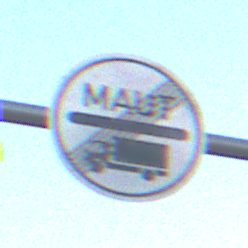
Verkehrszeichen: EndeMautpflicht
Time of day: SunriseSunset
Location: Outdoor (Nature)
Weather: Clear
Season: NotSpecified
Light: Natural